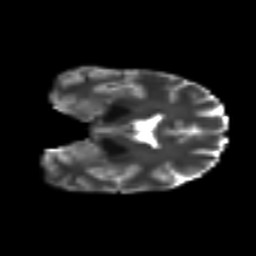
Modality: T2w
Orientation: coronal
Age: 40
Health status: ill
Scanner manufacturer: philips
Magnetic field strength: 3 T
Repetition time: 9 s
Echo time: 0.127 s